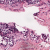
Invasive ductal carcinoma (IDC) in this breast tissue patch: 0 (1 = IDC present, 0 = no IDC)